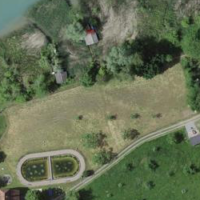
EUNIS habitat code: 55
Species observed at this site:
Clematis vitalba